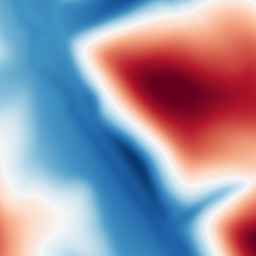
Category: multiscale
Decomposition family: dog
Decomposition parameters: sigma_low: 5
sigma_high: 100
Upsampling method: linear_exact
Upsampling parameters: scale: 8
Upsampling scale: 8